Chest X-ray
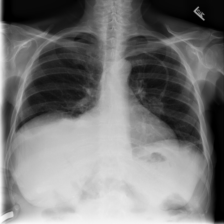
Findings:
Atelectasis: positive
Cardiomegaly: negative
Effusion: positive
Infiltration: negative
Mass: negative
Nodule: negative
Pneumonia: negative
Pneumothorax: negative
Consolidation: negative
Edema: negative
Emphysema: negative
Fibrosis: negative
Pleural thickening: negative
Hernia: negative